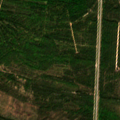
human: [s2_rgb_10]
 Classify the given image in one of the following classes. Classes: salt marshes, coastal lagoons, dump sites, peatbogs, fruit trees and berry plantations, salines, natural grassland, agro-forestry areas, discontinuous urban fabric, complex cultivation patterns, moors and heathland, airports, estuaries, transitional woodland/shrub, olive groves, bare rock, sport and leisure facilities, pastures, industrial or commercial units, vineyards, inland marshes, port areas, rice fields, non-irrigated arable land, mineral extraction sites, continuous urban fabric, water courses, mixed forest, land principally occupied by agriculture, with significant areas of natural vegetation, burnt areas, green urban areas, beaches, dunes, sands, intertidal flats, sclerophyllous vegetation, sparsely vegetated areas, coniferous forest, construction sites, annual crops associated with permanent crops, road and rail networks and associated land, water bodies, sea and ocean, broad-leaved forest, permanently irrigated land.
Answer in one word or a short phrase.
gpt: coniferous forest, mixed forest